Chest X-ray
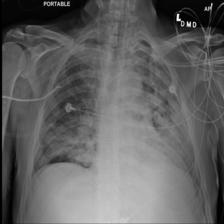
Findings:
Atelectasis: negative
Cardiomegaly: negative
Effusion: negative
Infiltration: negative
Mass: negative
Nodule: negative
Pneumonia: negative
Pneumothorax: negative
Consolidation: negative
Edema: negative
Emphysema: negative
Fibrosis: negative
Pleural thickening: negative
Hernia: negative